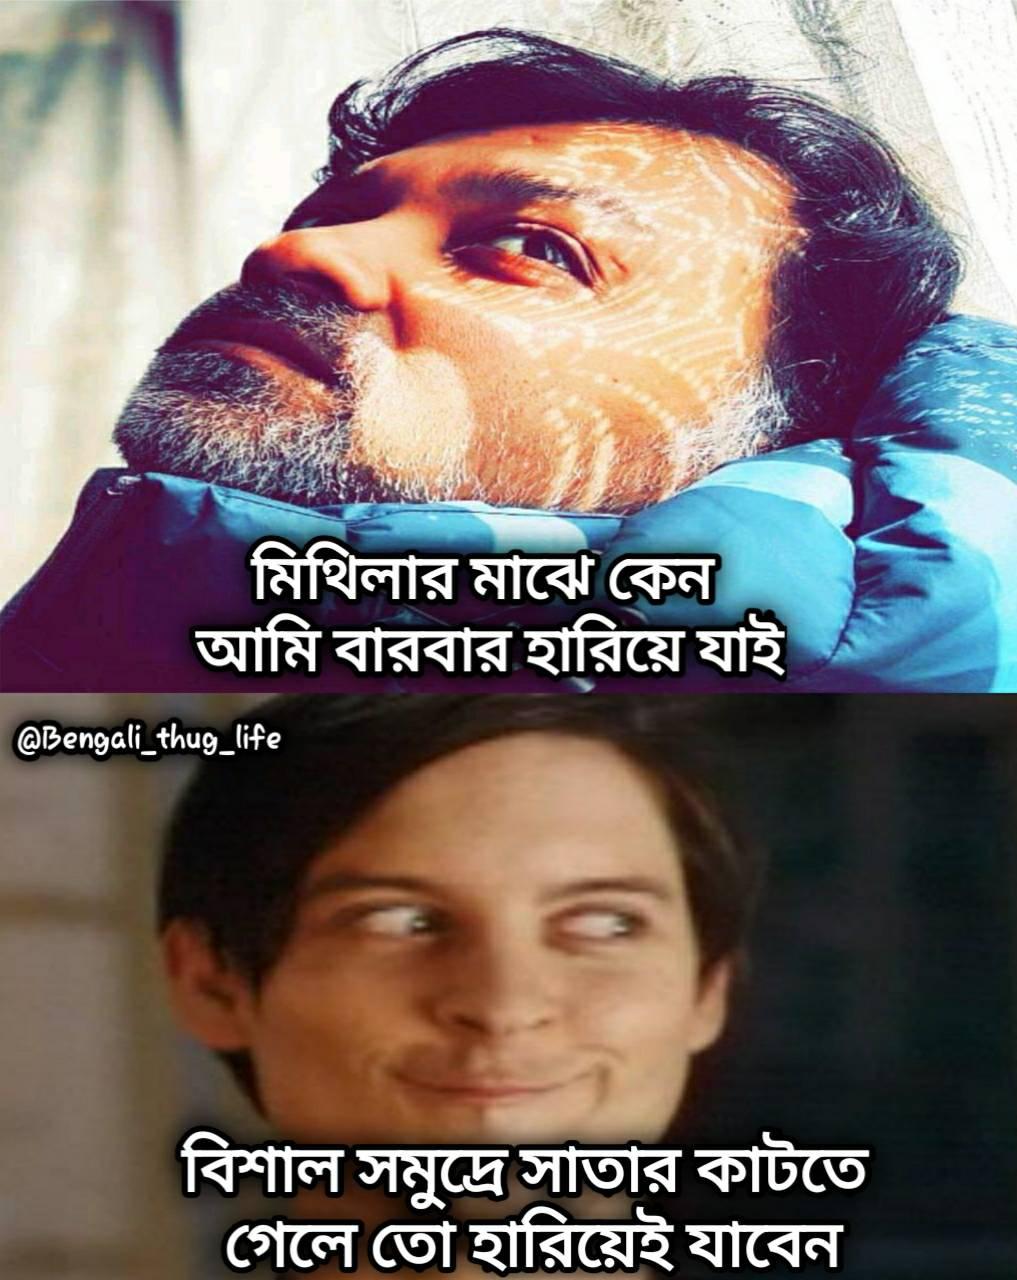
Text: মিথিলার মাঝে কেন আমি বারবার হারিয়ে যাই    বিশাল সমুদ্রে সাতার কাটতে গেলে তো হারিয়েই যাবেন
Label: Hate
Hate category: Personal Offence
Targeted group: Individual